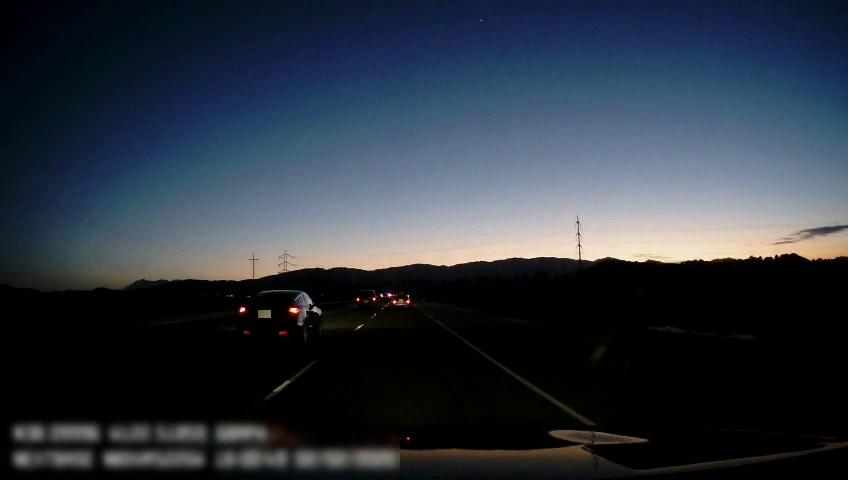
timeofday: Dusk/Dawn/Twilight
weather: Sunny
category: Drivable Space
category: Vehicles | Car
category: Vehicles | Car
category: Vehicles | Car
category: Lanes | Current Lane
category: Lanes | Alternate Lane